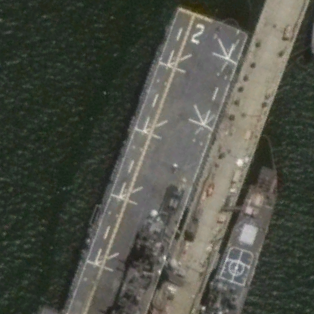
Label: assault